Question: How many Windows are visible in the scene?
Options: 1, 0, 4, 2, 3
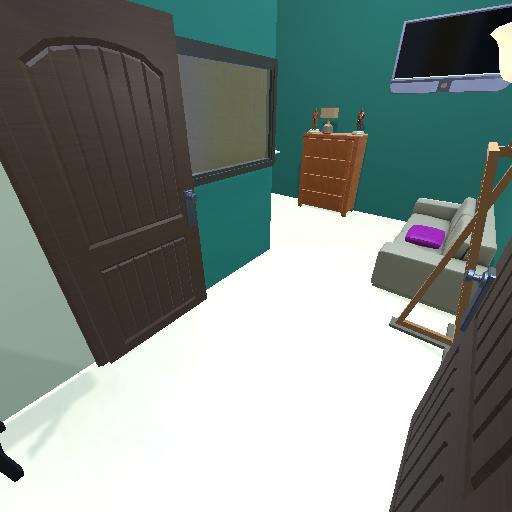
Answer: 1